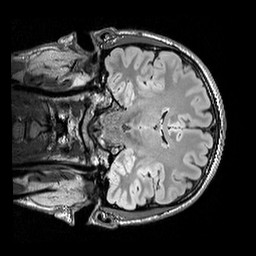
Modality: FLAIR
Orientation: coronal
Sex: male
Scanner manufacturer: siemens
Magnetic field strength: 3 T
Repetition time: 5 s
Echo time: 0.395 s